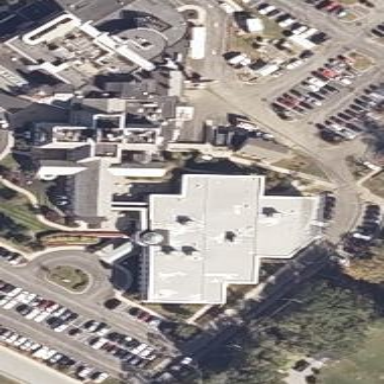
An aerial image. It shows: Hospital building.